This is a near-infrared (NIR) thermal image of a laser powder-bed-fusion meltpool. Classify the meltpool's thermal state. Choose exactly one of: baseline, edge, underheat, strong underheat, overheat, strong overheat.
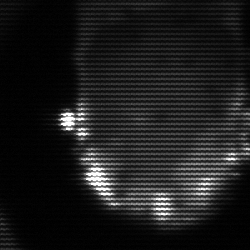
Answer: baseline